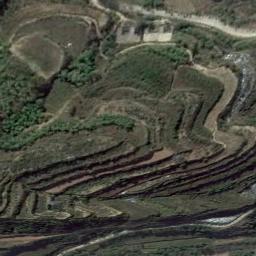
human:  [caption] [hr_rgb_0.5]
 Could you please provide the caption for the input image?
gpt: There are several houses in a large layer of brown and green mixed terraces .

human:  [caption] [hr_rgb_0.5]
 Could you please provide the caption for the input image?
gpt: There is a straight path between the terraces .

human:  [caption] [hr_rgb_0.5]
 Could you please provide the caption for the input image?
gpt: The bare and green terrace is next to some trees .

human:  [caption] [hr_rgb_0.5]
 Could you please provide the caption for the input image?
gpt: The green plants are on the terrace .

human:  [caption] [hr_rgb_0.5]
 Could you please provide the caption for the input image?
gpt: There are green meadows beside the terraces .